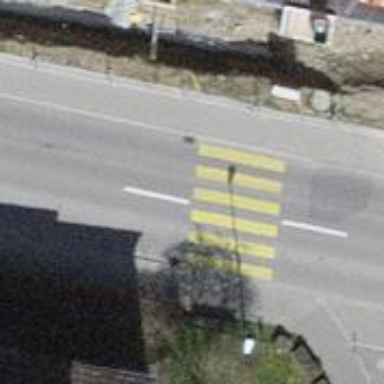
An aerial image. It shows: Marked crossing on the road.